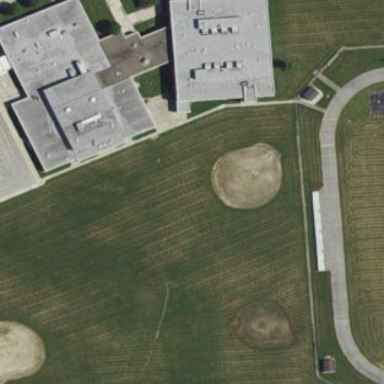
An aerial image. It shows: School.